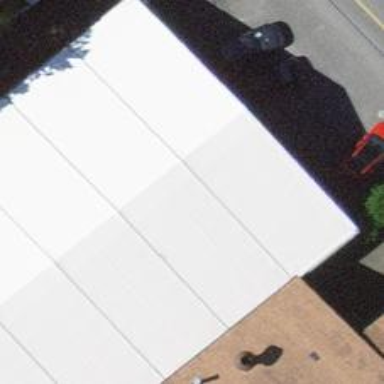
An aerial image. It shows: Car shop.